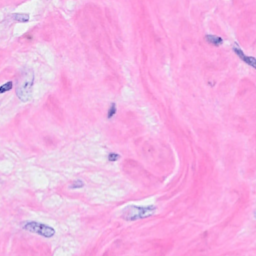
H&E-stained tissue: Breast